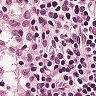
Metastatic tissue present: no